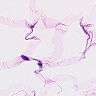
Metastatic tissue present: no